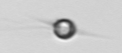
Label: Acanthoica_quattrospina